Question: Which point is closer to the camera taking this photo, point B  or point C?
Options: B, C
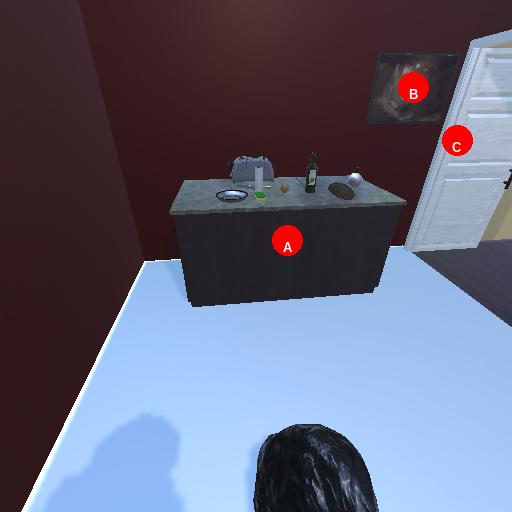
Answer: B